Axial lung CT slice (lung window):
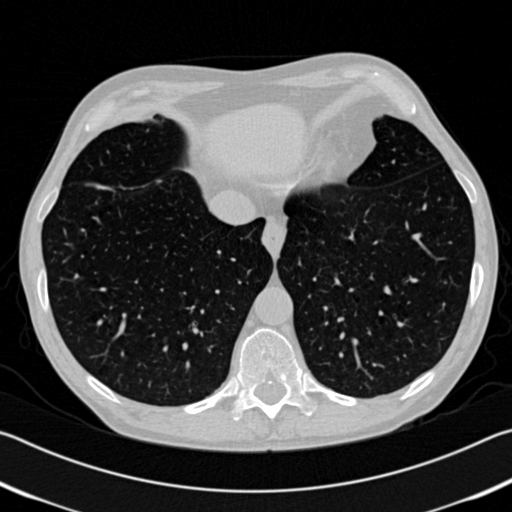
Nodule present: no